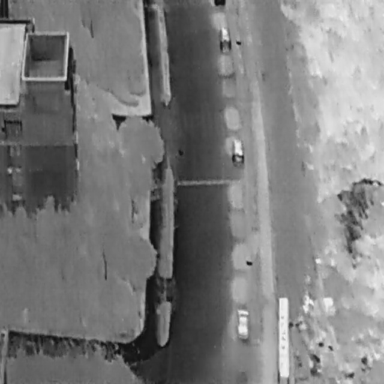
There are four Cars in the infrared image.